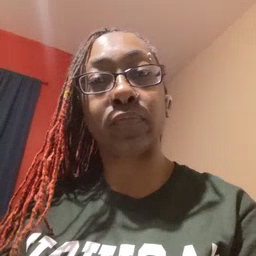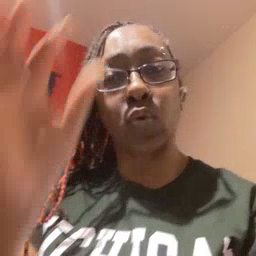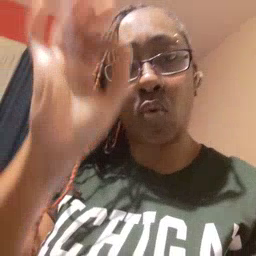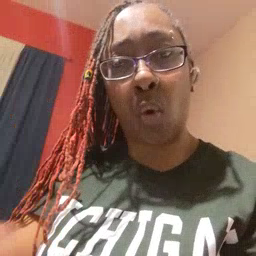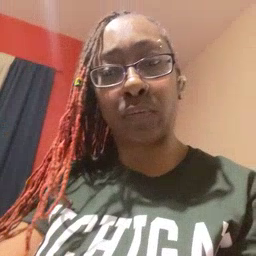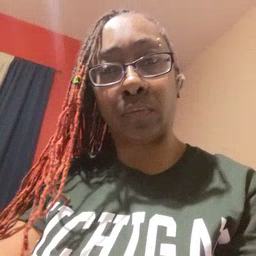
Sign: snow